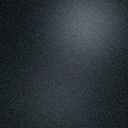
Screen state: off